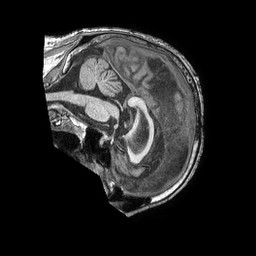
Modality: T1w
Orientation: sagittal
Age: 61
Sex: male
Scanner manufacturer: philips
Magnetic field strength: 1.5 T
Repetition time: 0.007582 s
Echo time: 0.003475 s